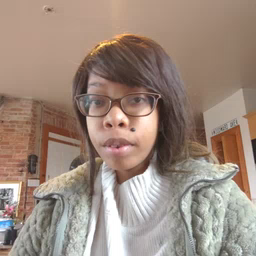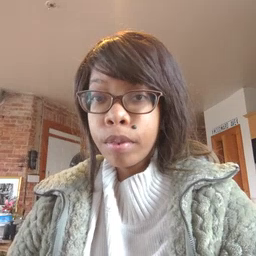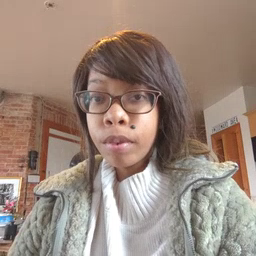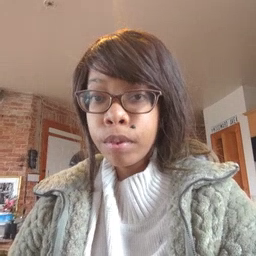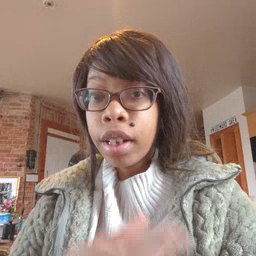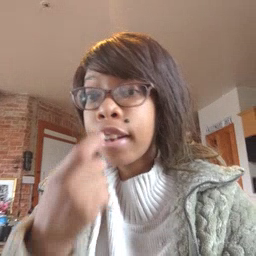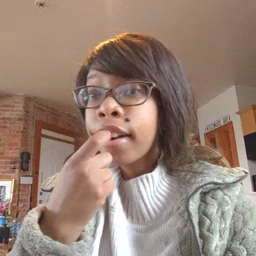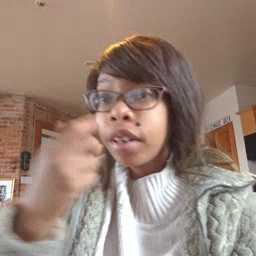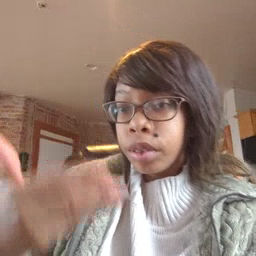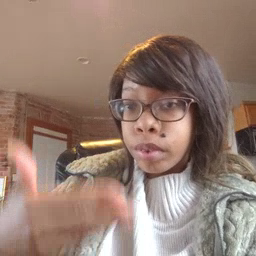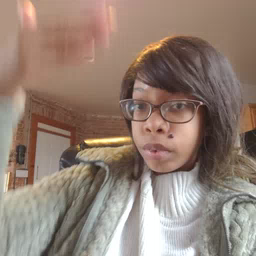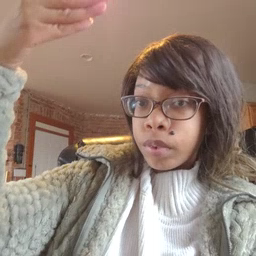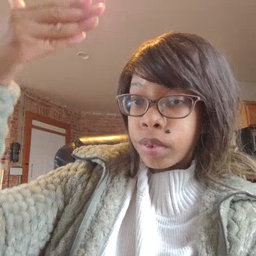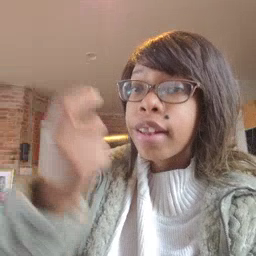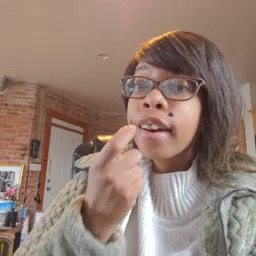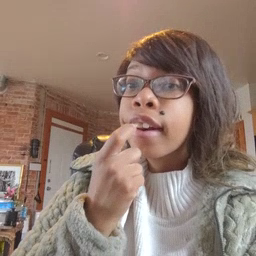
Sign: glasswindow